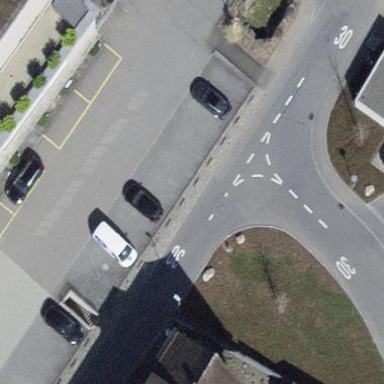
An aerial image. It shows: Street-side parking area.